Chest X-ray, PA view. Patient: 46 years old, sex F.
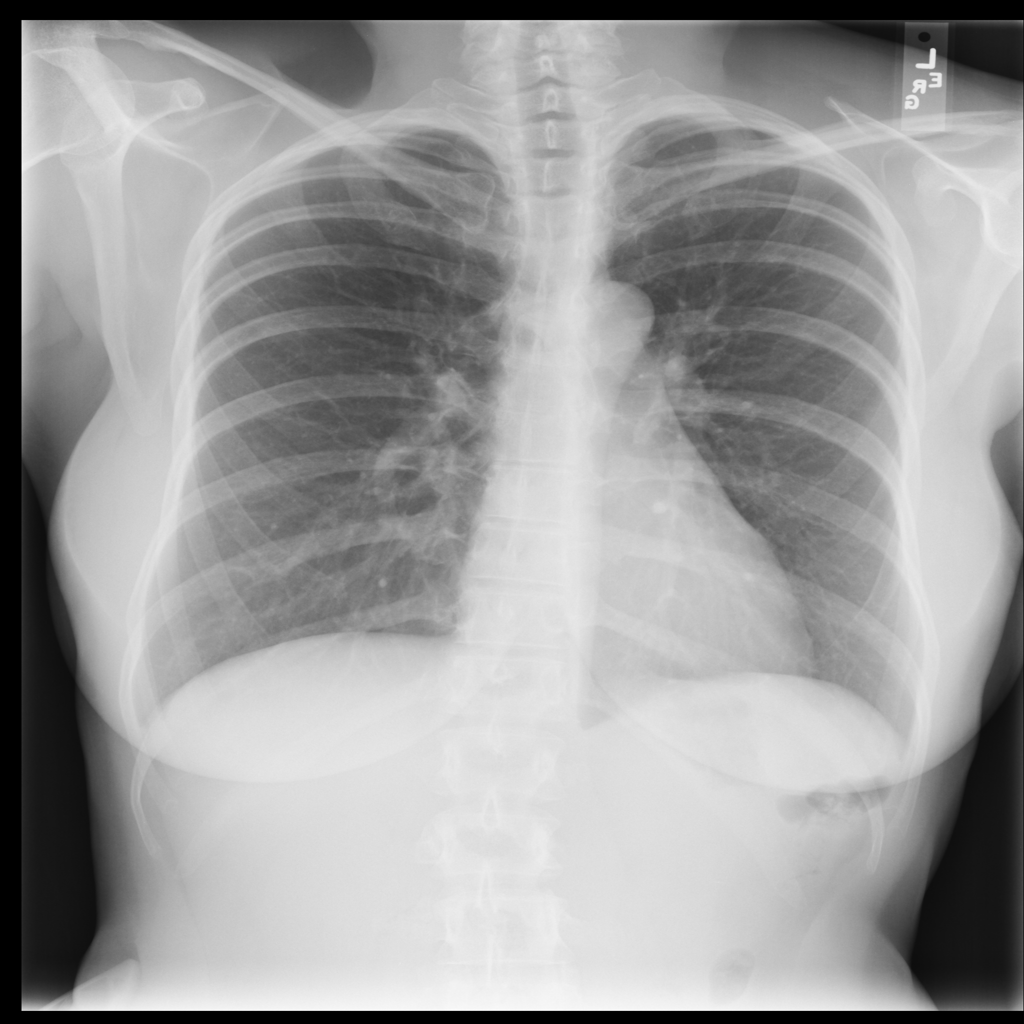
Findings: No Finding